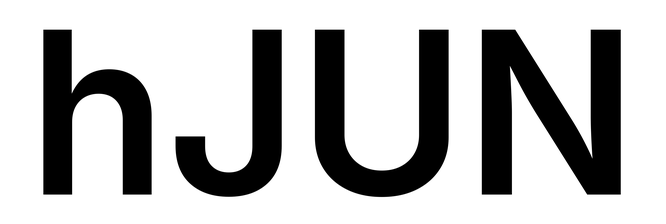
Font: Inter_SemiBold